Interaction volume radius: 5 \u00c5
Interaction volume height: 40 \u00c5
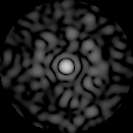
Disorder parameter: 0.8253